Question: I want to disable the border around iPhone SDK's add button, so it's just the "+" button (no black bg):

This seems to be a simple task when it's located in the toolbar, but not when it's located in the UINavigationBar. Anyways, if anyone knows how, or if it's even possible, then please share! Here's my current code in my :
'''
self.title = @"Code Master";
addButton = [[UIBarButtonItem alloc]
initWithBarButtonSystemItem:UIBarButtonSystemItemAdd
target:self action:@selector(addButtonClicked:)];
self.navigationItem.rightBarButtonItem = addButton;
'''
---
@Dee so your code works great, displays exactly what I want! There is another problem now that I'll explain:
Left side of UINavigationBar
Left side of UINavigationBar (hidden); when the Edit button is clicked, it replaces the Edit Button with this "Done" button
Right side of UINavigationBar; hides when in "", shows when in ""
So basically my problem now is that whenever I click Edit, then Done, the plus button doesn't return from hiding. I'm using your exact code and it worked with my previous code. I'm pretty sure that it's because in your code, theres nothing labelling it "addButton". Here's the code later on in my main file:
'''
-(void)setEditing:(BOOL)editing animated:(BOOL)animated {
[super setEditing:editing animated:YES];
if (editing)
{
self.navigationItem.rightBarButtonItem = nil;
}
else
{
UIButton *button = [UIButton buttonWithType:UIButtonTypeCustom];
[button setImage:[UIImage imageNamed:@"Plus.png"] forState:UIControlStateNormal];
[button addTarget:self action:@selector(addButtonClicked:) forControlEvents:UIControlEventTouchUpInside];
[button setFrame:CGRectMake(0, 0, 50, 29)];
UIBarButtonItem *barBtn = [[UIBarButtonItem alloc] initWithCustomView:button];
self.navigationItem.rightBarButtonItem = barBtn;
[barBtn release];
}
[self.tableView reloadData];
}
'''
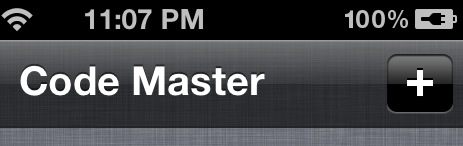
Answer: Create "+" image and set it to button & give that button to UIBarButtonItem like this:
'''
UIButton *button = [UIButton buttonWithType:UIButtonTypeCustom];
[button setImage:[UIImage imageNamed:@"Plus.png"] forState:UIControlStateNormal];
[button addTarget:self action:@selector(addButtonClicked:) forControlEvents:UIControlEventTouchUpInside];
[button setFrame:CGRectMake(0, 0, 50, 29)];
UIBarButtonItem *barBtn = [[UIBarButtonItem alloc] initWithCustomView:button];
[self.navigationItem setRightBarButtonItem:barBtn];
[barBtn release];
'''